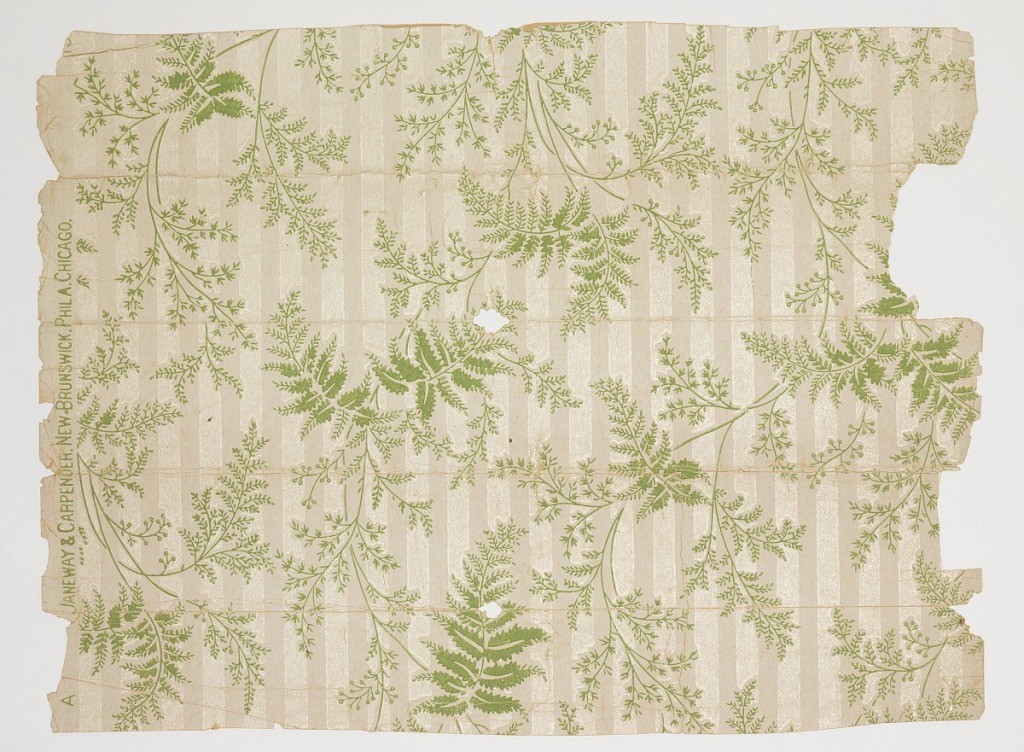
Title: Sidewall
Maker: Janeway & Carpender, New Brunswick, New Jersey, est. ca. 1872
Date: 1905–15
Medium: Machine-printed on paper
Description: On a vertically striped ground of off-white and mica, alternating green ferns repeat in columnar fashion across.